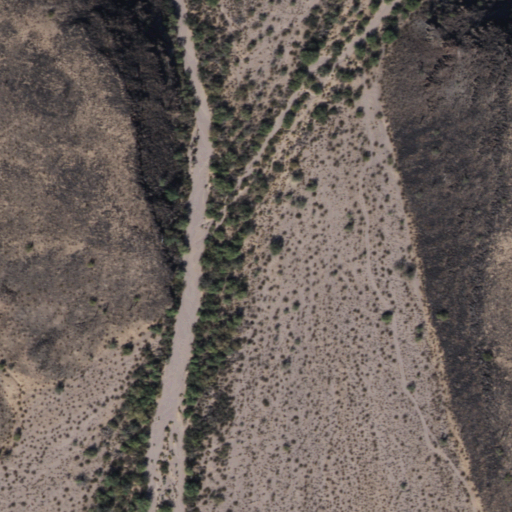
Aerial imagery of valley in Arizona named Apache Box containing only shrub